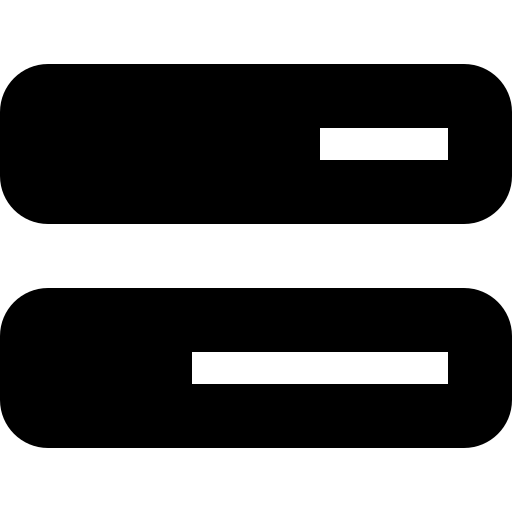
Tags: icon, FontAwesome, fa-icon, solid, bars, progress